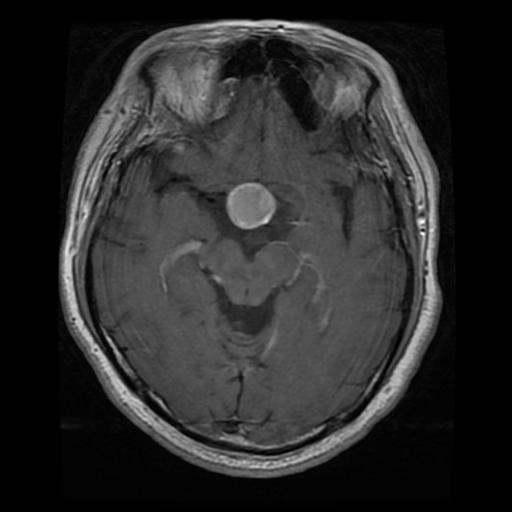
Label: pituitary